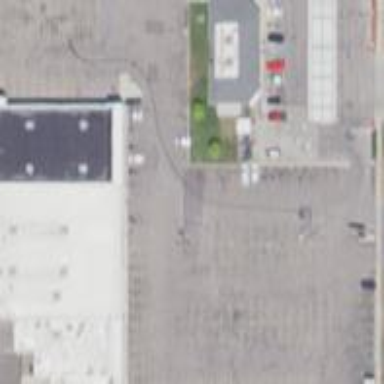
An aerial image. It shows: Retail area.